三年级 · 算术
学校购买了 18 副羽毛球拍, 每副羽毛球拍 75 元。坚式中的 A 和 B 相比, （）大。

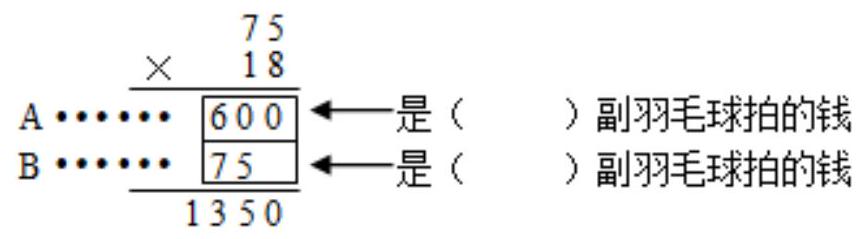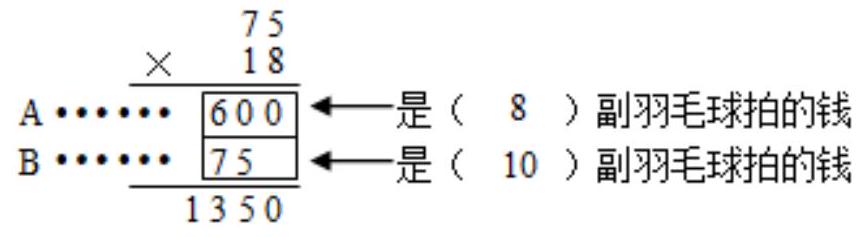
答案: $\mathrm{B}$

【分析】 A中 8 副羽毛球的价格 600 元，而 B 中是 10 副羽毛球的价格 750 元，故 B 大, 据此解答。

【详解】学校购买了 18 副羽毛球拍, 每副羽毛球拍 75 元。坚式中的 $\mathrm{A}$ 和 B 相比, (B) 大。

【点睛】熟练掌握两位数乘两位数各部分表示的意义是解答本题的关键。